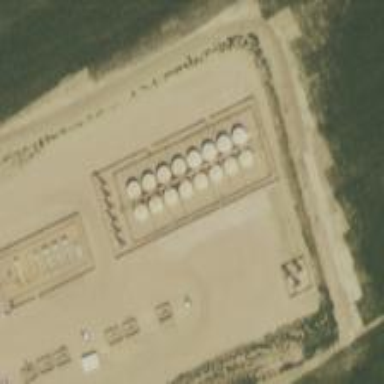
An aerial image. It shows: Storage tank with man-made structure.